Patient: sex M, age 35
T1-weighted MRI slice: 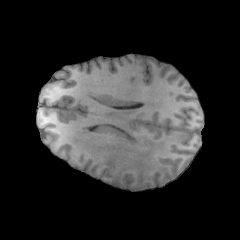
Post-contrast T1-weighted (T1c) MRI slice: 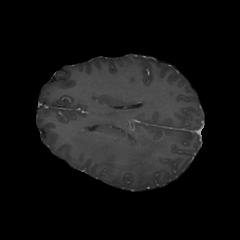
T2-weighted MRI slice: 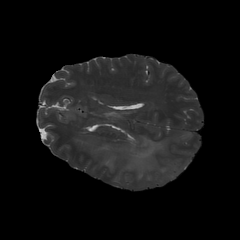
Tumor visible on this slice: yes
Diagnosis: Astrocytoma, IDH-wildtype
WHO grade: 2